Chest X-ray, PA view. Patient: 45 years old, sex M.
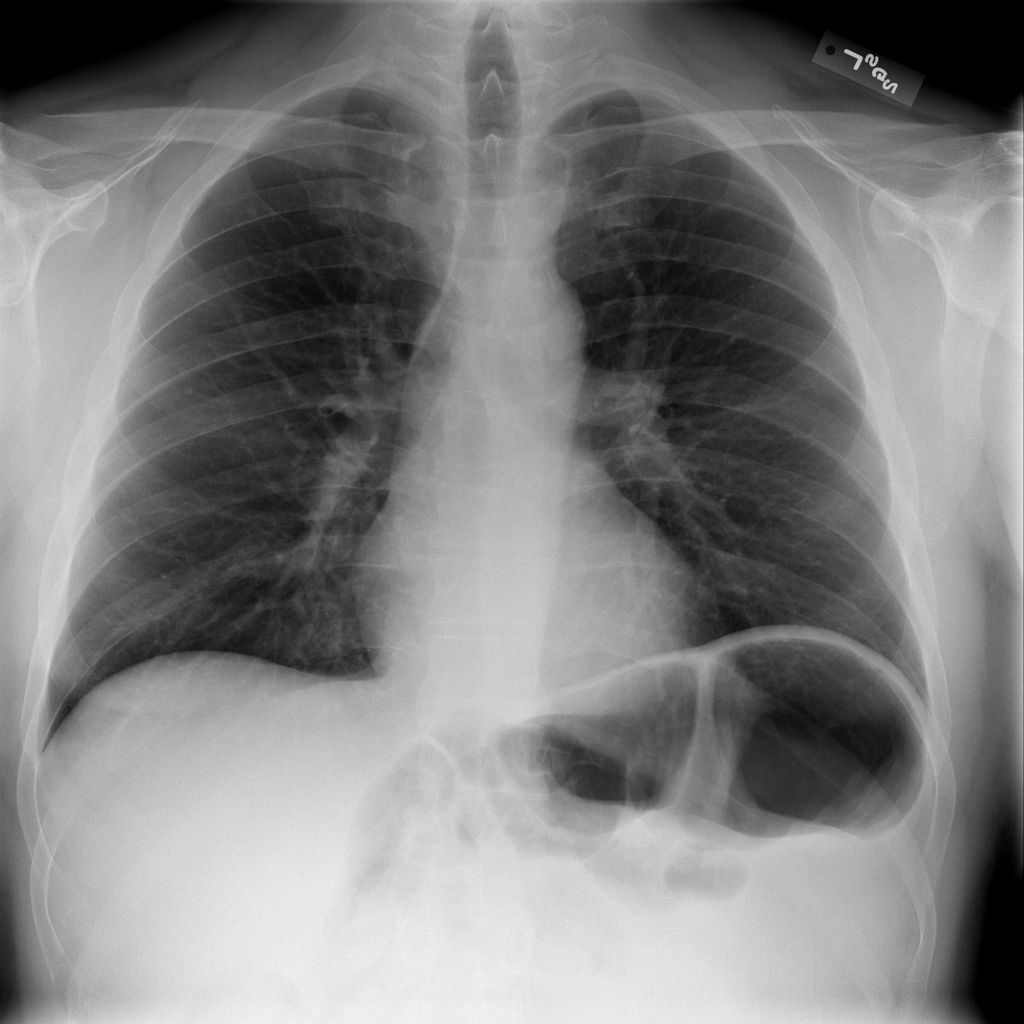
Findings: No Finding